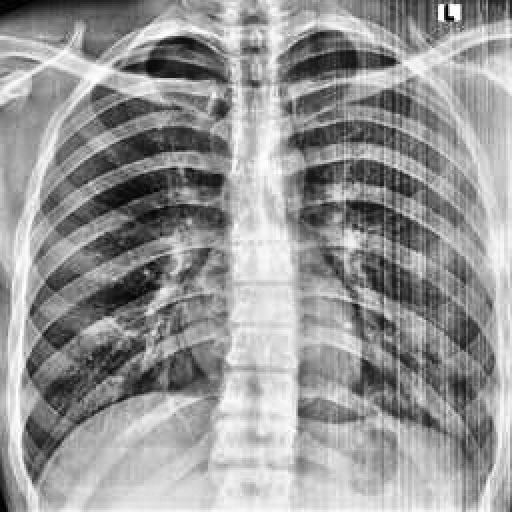
Finding: NORMAL